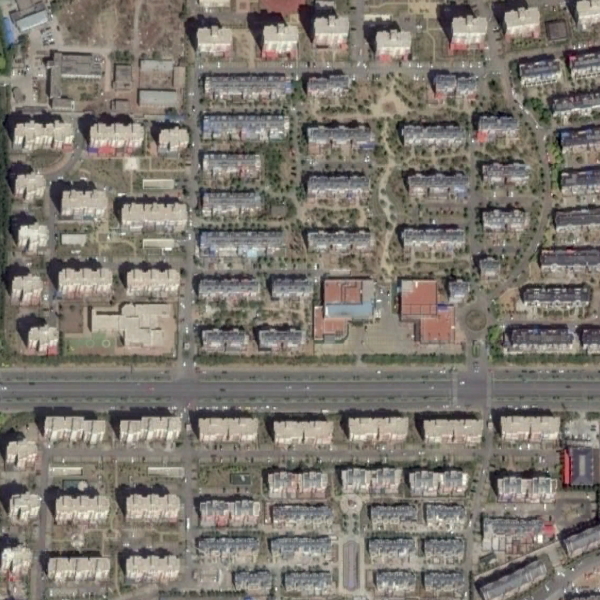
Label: DenseResidential